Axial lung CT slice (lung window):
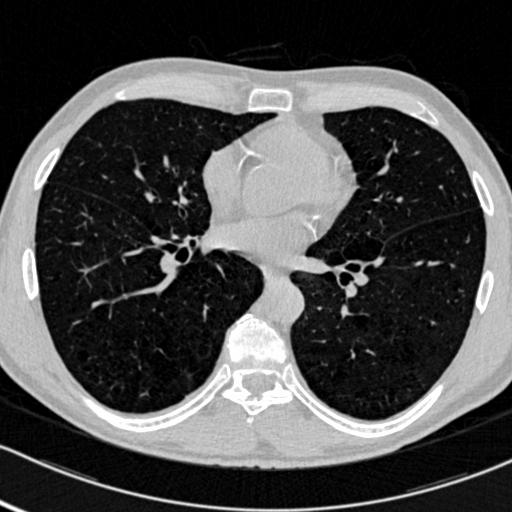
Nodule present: no